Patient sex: M
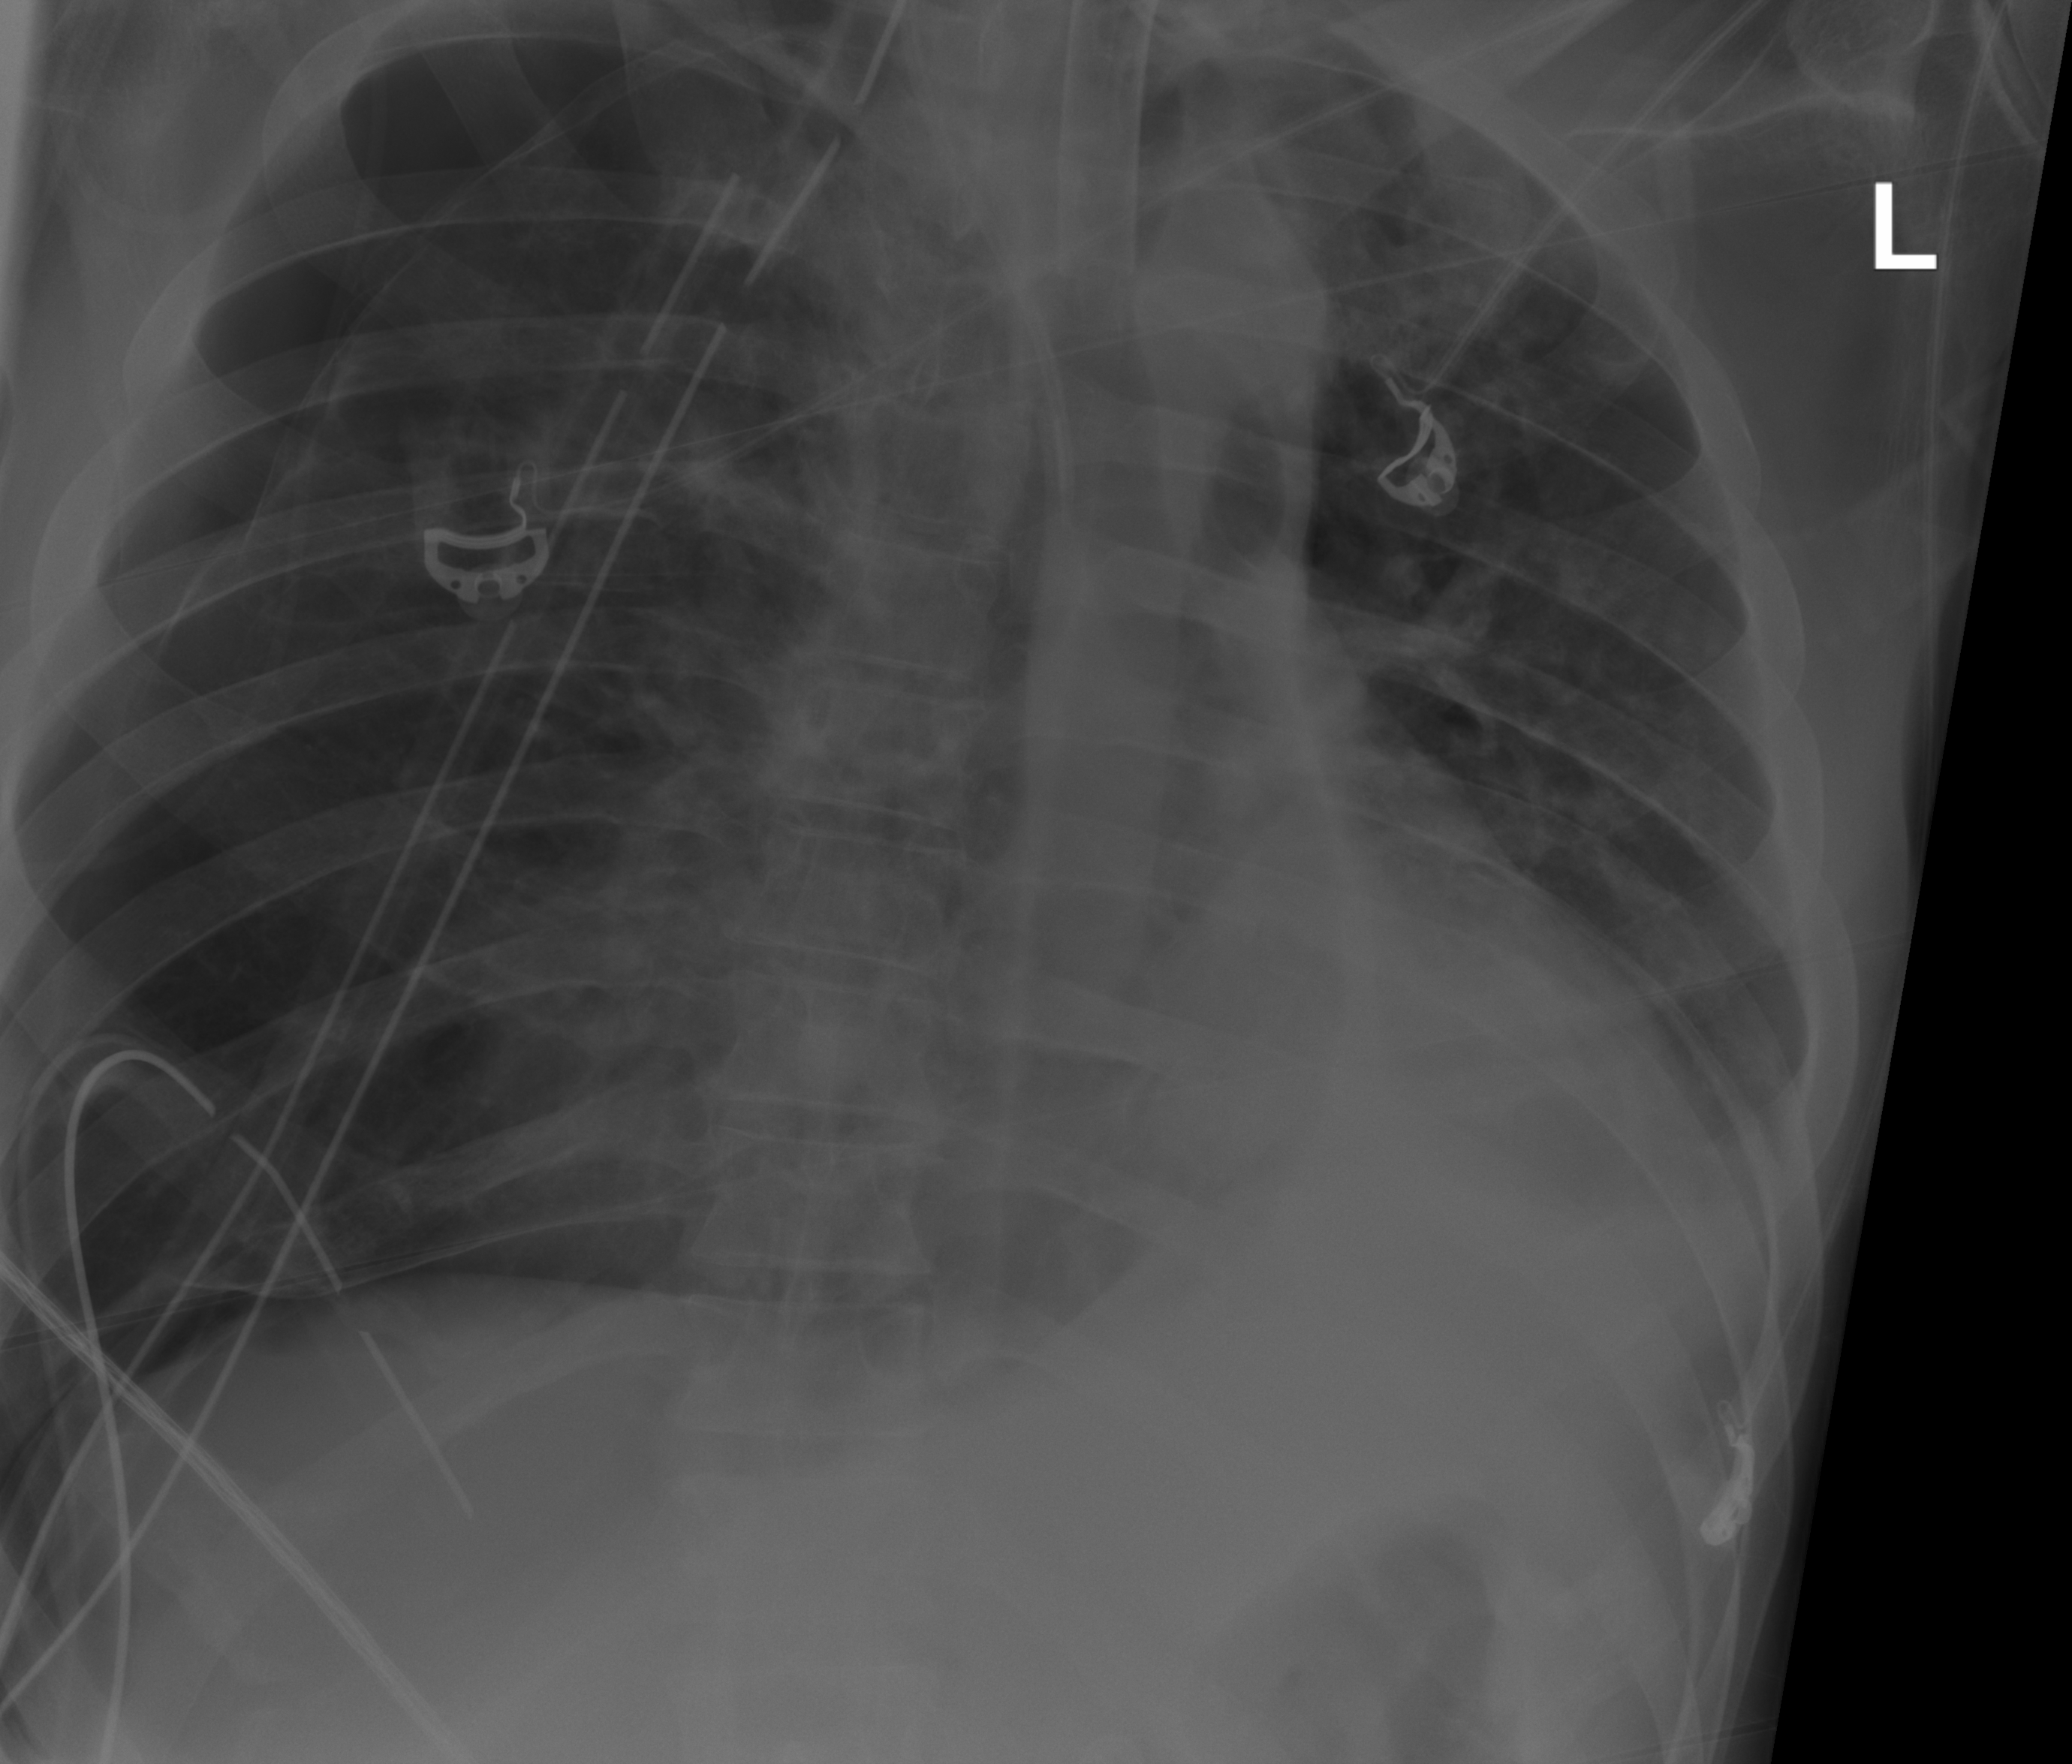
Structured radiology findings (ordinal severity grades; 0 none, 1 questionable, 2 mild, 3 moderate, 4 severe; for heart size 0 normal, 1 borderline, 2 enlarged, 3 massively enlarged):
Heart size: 0
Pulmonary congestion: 0
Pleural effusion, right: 0
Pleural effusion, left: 2
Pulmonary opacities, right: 0
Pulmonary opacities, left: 0
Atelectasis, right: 2
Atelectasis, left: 2